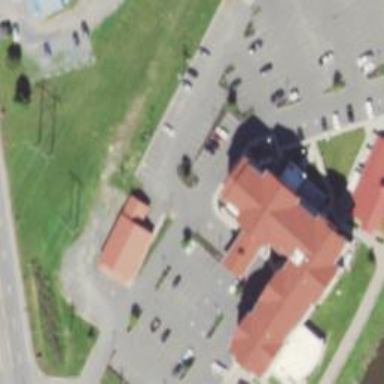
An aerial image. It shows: Hotel building.